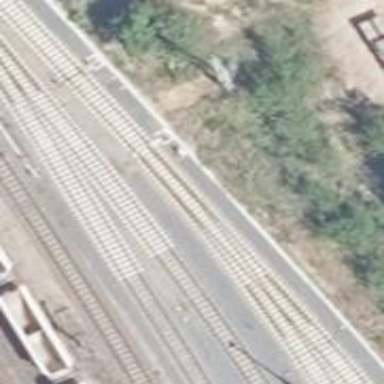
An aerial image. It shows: Railway switch.